Question: Here, I'm parsing xml file using xpath successfully. But the output is not as I expected. What I'm doing here is parsing .xml into list view. List view shows parsed data but not in proper way. Below is my .xml file,
'''
<main>
<category id="Love">
<item>Love u</item>
<item>Love u too</item>
</category>
<category id="Birthday">
<item>Happy Bday</item>
<item>Many Many Happy</item>
<item>Have a blast</item>
</category>
</main>
'''
Below is my code which gives output.
'''
InputSource inputSrc = new InputSource(getResources().openRawResource(R.raw.detail));
XPath xpath = XPathFactory.newInstance().newXPath();
String expression = "//main/category[@id=" + "'" + detail + "'" + "]";
NodeList nodes = (NodeList)xpath.evaluate(expression, inputSrc, XPathConstants.NODESET);
// if node found
if(nodes != null && nodes.getLength() > 0) {
mDetail.clear();
data.clear();
int len = nodes.getLength();
for(int i = 0; i < len; ++i) {
Node node = nodes.item(i);
mDetail.add(node.getTextContent());
Toast.makeText(this, node.getNodeValue(),Toast.LENGTH_SHORT).show();
}
}
else
{
Toast.makeText(this, "No Data",Toast.LENGTH_SHORT).show();
mDetail.clear();
}
'''
But here I'm not getting output in proper manner. List view shows data but in single row which is shown in below image.

I want data in indib=vidual row of list view. What am I missing?
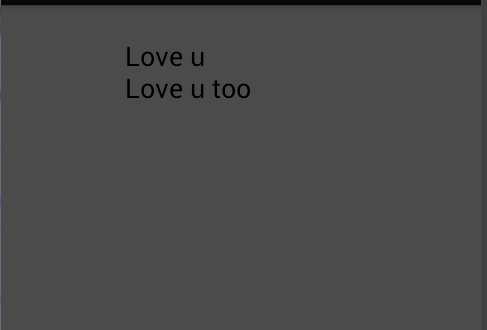
Answer: '''
String expression = "//main/category[@id=" + "'" + detail + "'" + "]" + "/item";
'''
change your expression...